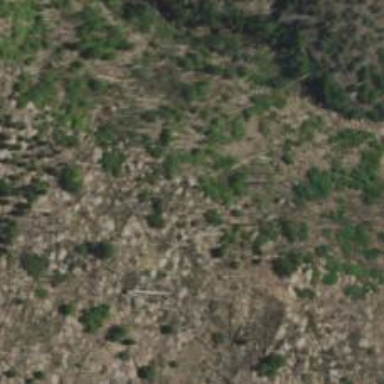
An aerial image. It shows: Cliff in nature.